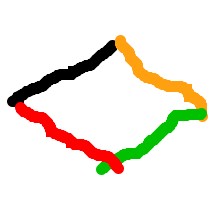
Shape: rhombus